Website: apple
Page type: customer-info-address
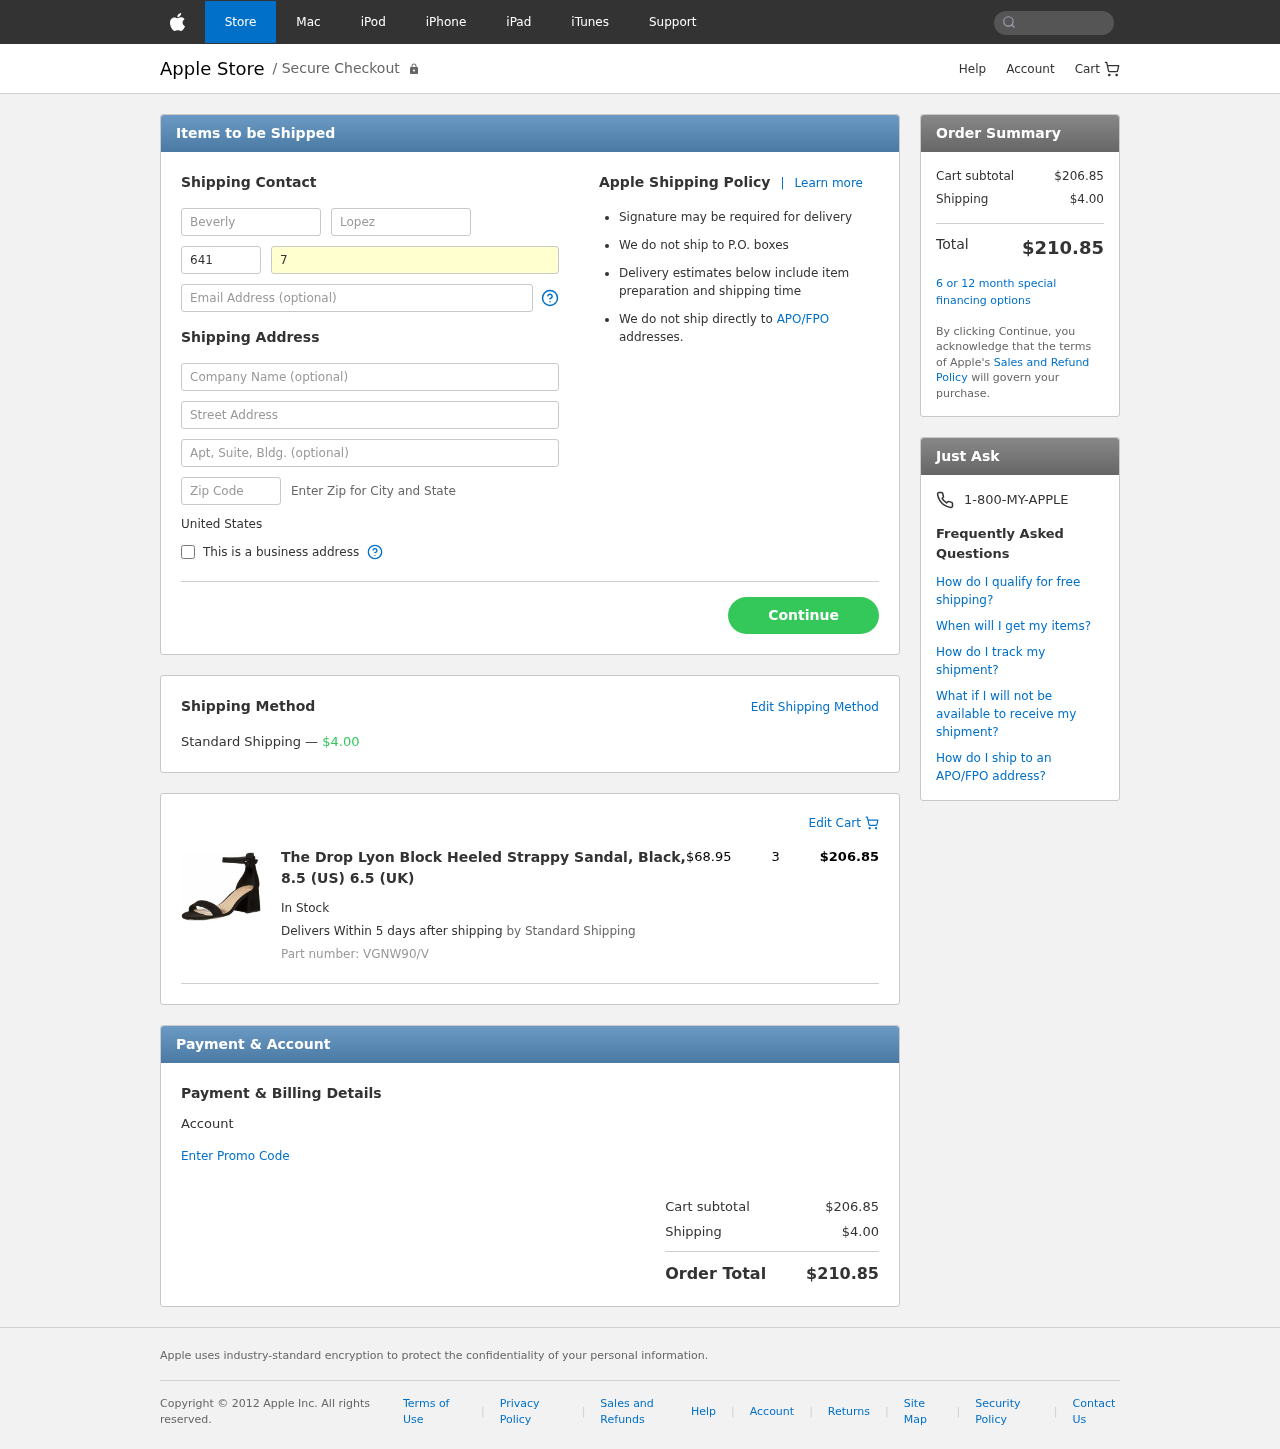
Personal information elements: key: PII_COUNTRY
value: United States
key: PII_FIRSTNAME
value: Beverly
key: PII_LASTNAME
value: Lopez
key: PII_PHONE_AREA
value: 641
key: PII_PHONE_LINE
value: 7800
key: PII_EMAIL
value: blopez@hotmail.com
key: PII_STREET
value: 7693 Peterson Shoal Apt. 687
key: PII_STREET2
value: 813 Ashley Mission Suite 226
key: PII_POSTCODE
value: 26770
Product elements: key: PRODUCT1_NAME
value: The Drop Lyon Block Heeled Strappy Sandal, Black, 8.5 (US) 6.5 (UK)
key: PRODUCT1_PRICE
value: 68.95
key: PRODUCT1_QUANTITY
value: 3
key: PRODUCT1_SKU
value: VGNW90/V
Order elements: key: ORDER_SHIPPING_COST
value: $4.00
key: ORDER_ITEM_TOTAL
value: $206.85
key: ORDER_SUBTOTAL
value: $206.85
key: ORDER_TOTAL
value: $210.85